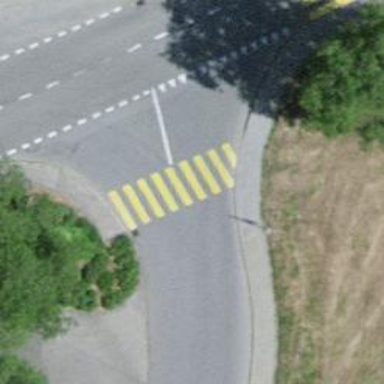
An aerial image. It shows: Uncontrolled zebra crossing on the road.